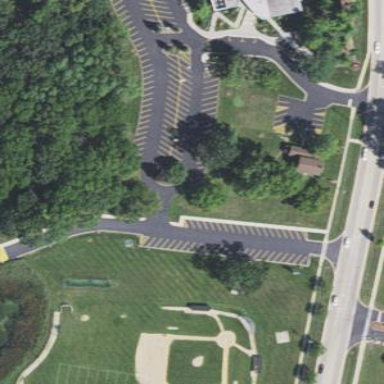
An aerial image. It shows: Parking area with surface.